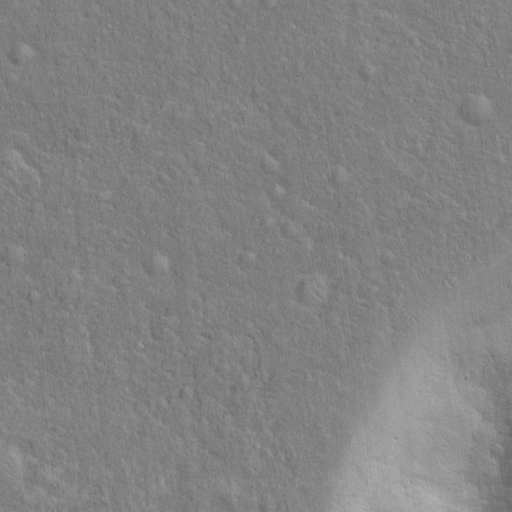
Classes present: Background, Cone